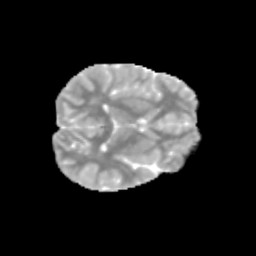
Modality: MD
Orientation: axial
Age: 11
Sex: male
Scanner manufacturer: siemens
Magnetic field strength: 3 T
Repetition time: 3.8 s
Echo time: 0.07 s